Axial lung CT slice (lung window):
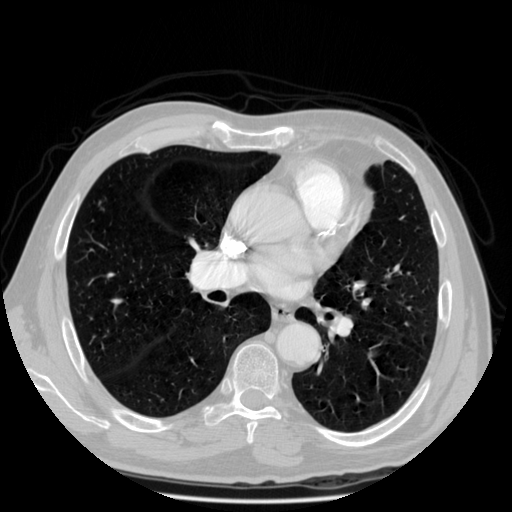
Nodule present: no